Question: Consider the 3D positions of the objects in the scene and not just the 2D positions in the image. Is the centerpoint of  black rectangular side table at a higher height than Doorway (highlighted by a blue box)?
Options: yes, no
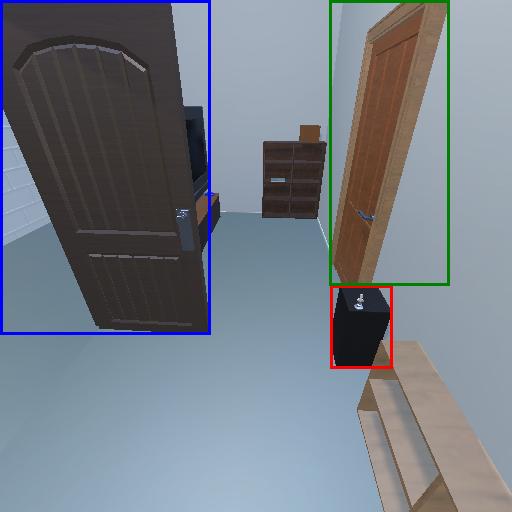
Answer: yes